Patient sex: M
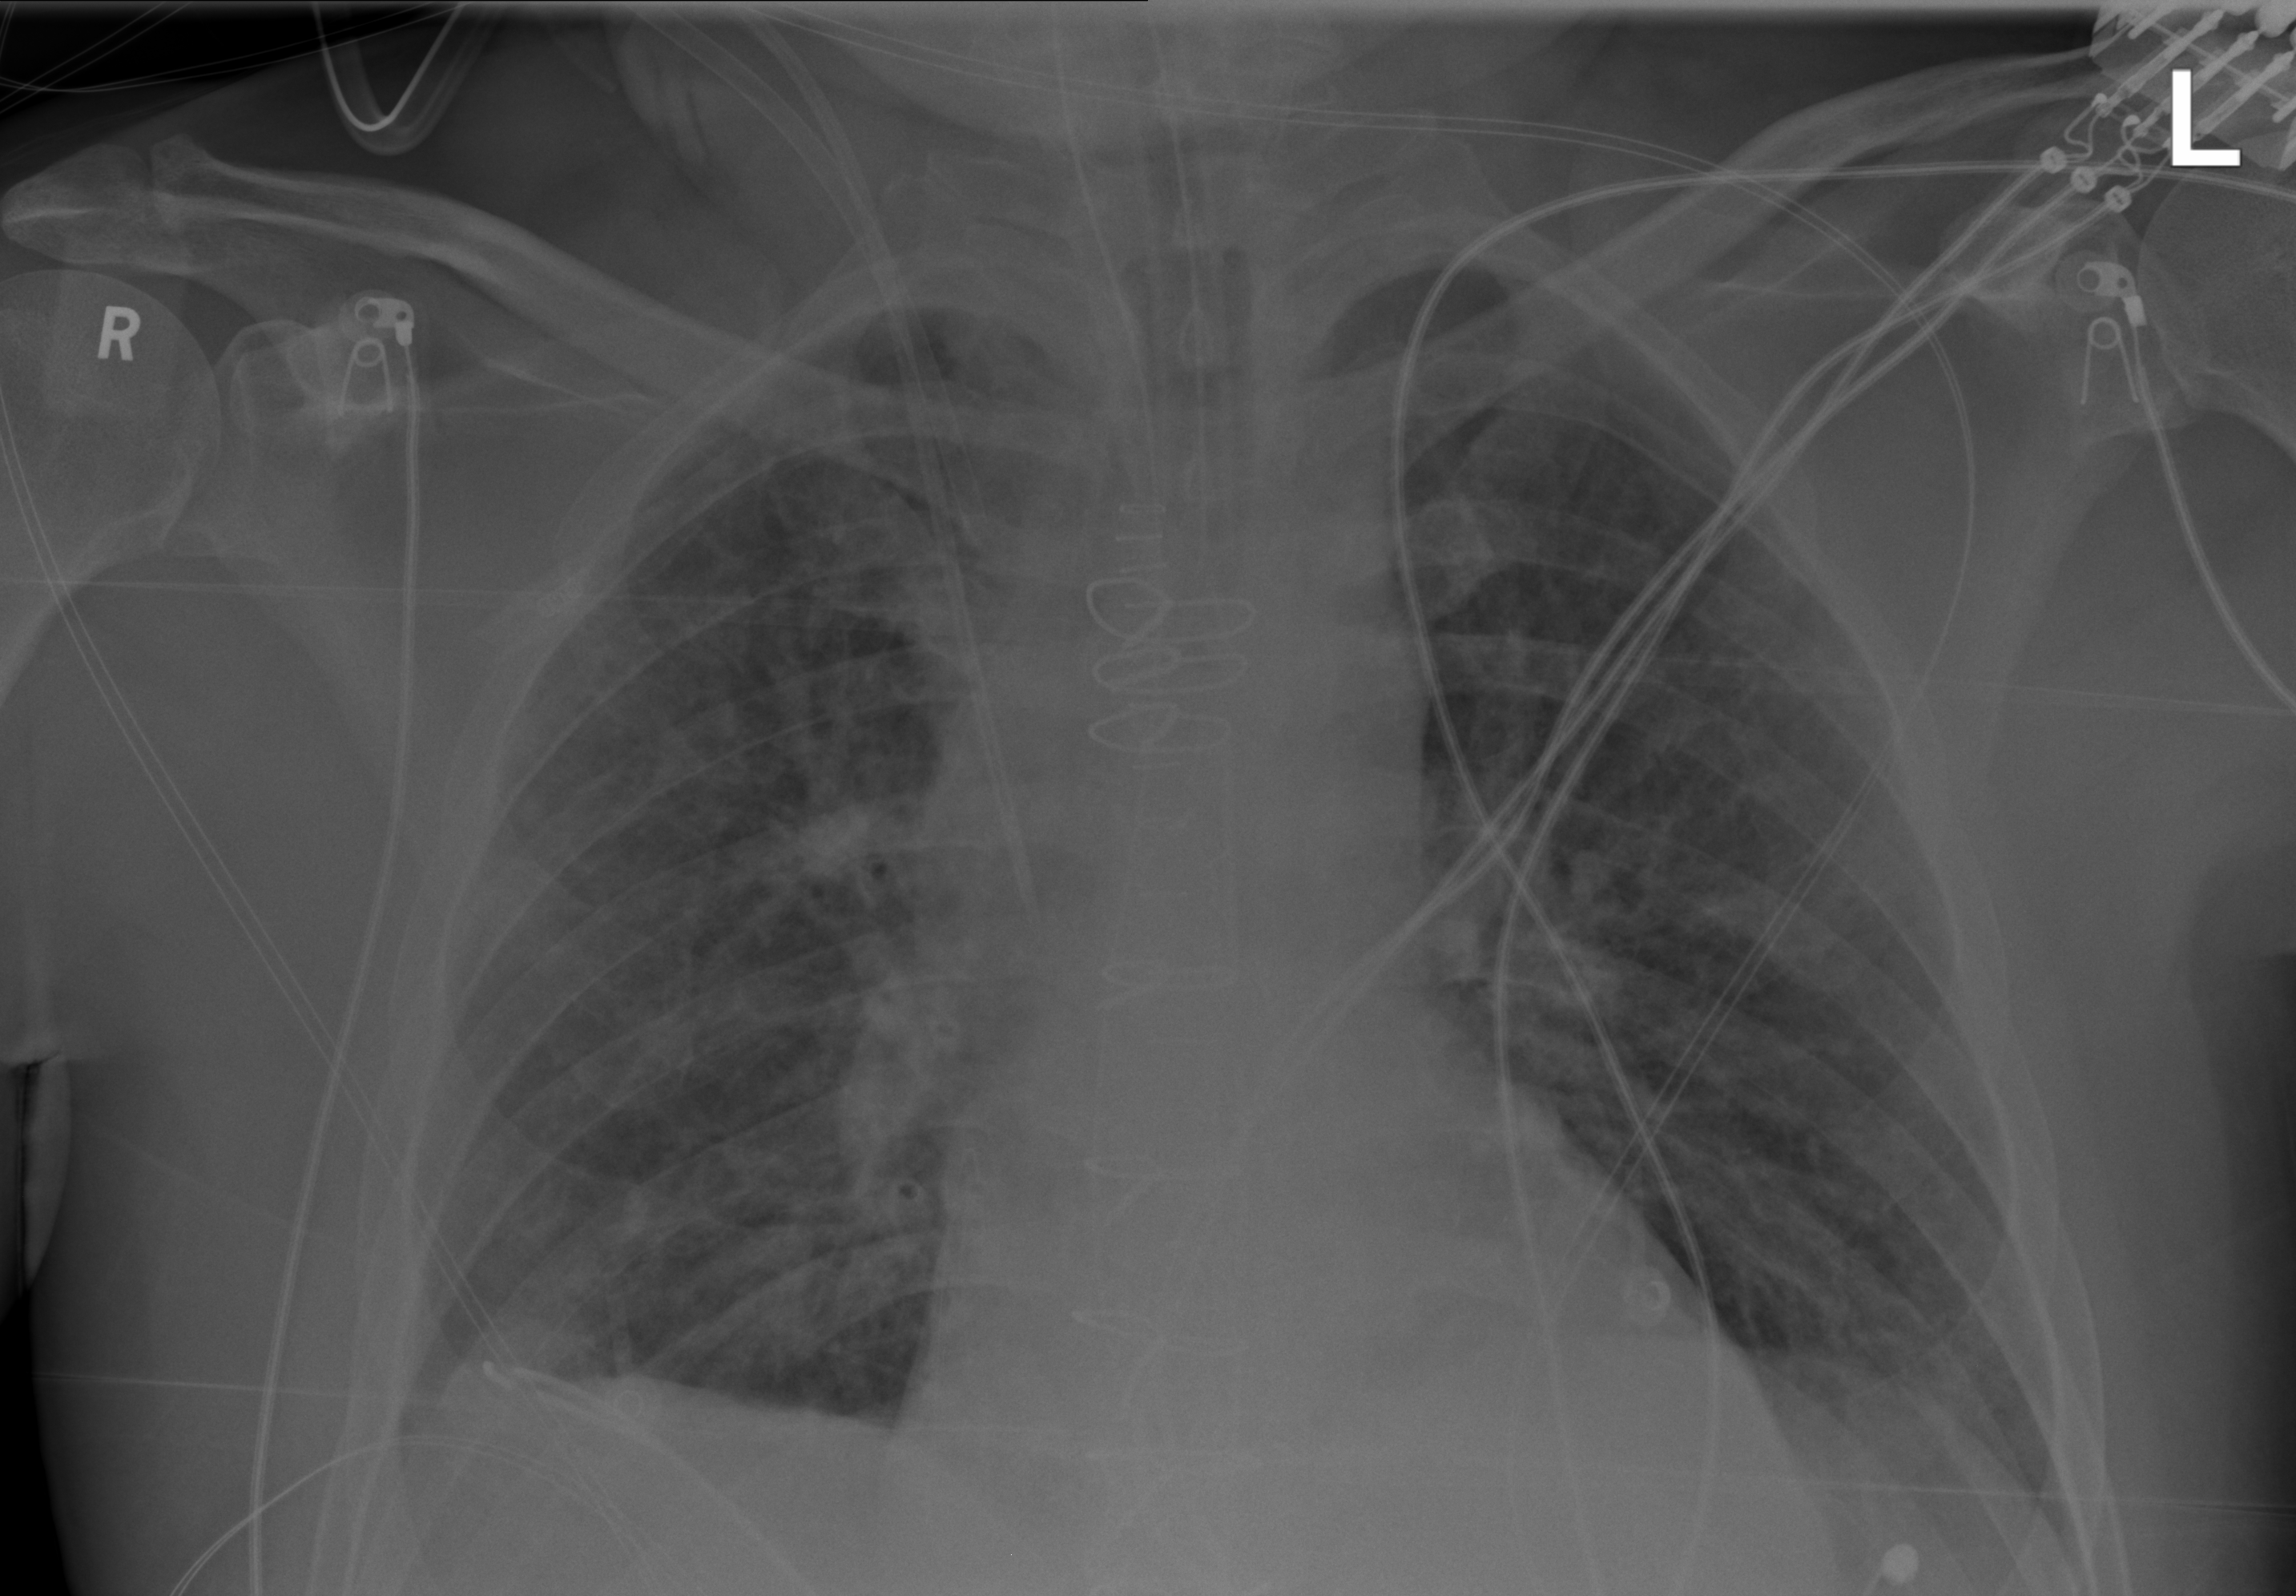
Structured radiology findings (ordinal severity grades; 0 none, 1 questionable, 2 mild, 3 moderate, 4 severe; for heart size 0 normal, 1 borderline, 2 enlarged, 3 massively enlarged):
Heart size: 0
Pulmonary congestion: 2
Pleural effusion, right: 0
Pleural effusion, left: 0
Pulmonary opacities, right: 2
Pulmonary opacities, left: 2
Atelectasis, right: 2
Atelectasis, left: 2